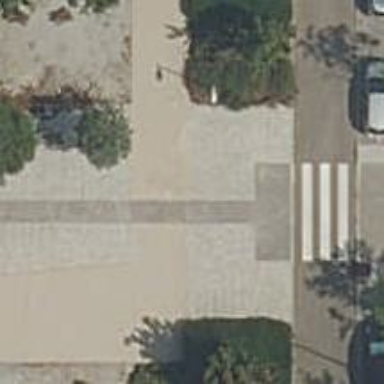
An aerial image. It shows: Footway.